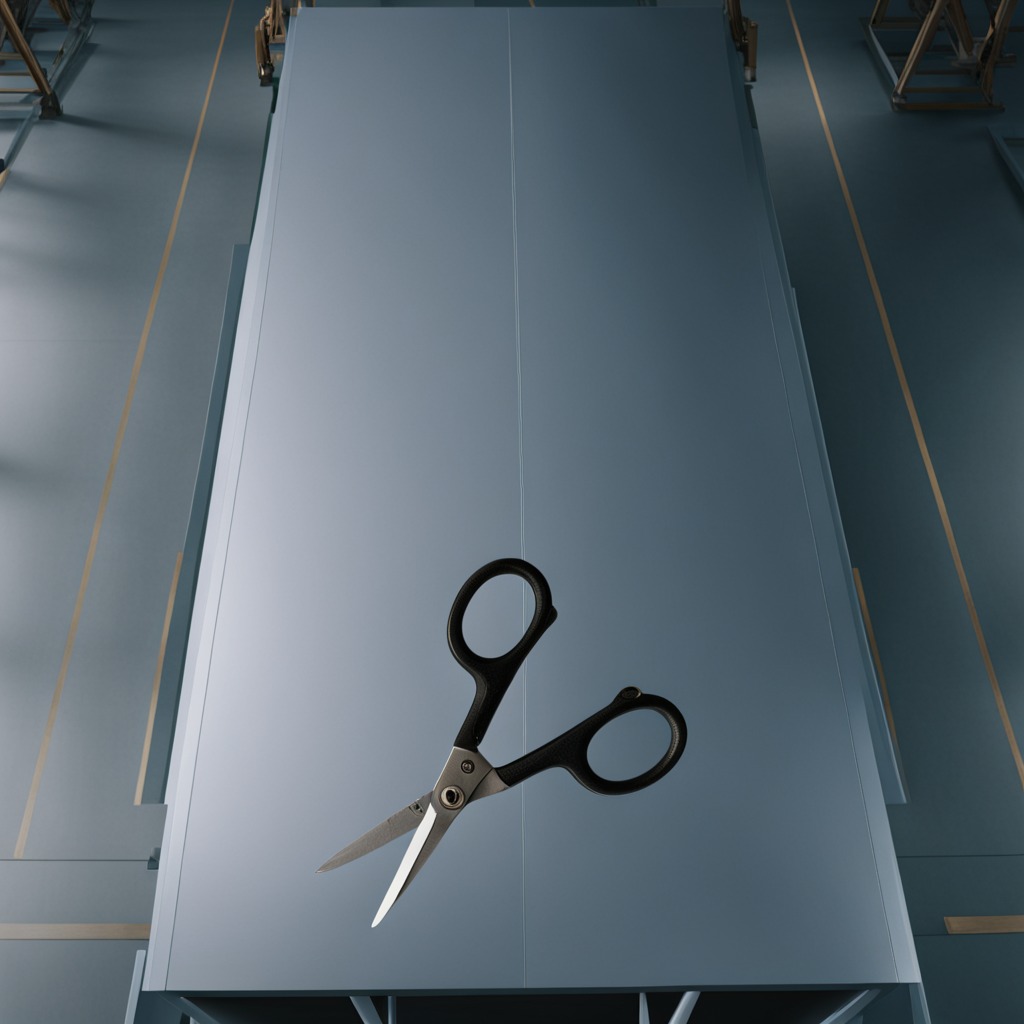
A scissor lying on the toolbox surface in an airplane hangar workshop.